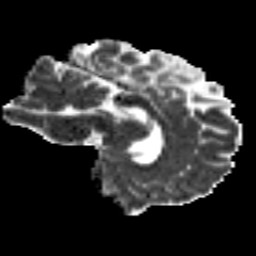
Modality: MD
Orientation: sagittal
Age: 32
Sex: male
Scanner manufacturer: siemens
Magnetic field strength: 3 T
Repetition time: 8.8 s
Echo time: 0.085 s